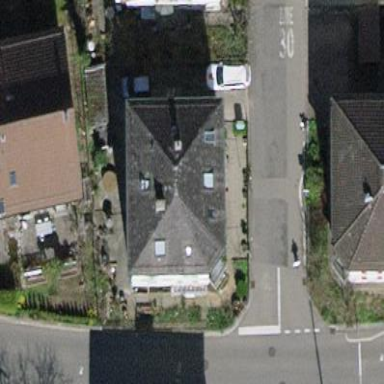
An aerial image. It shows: Hipped roof on apartment building.